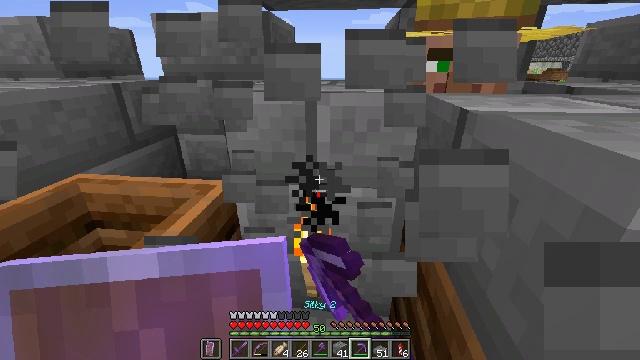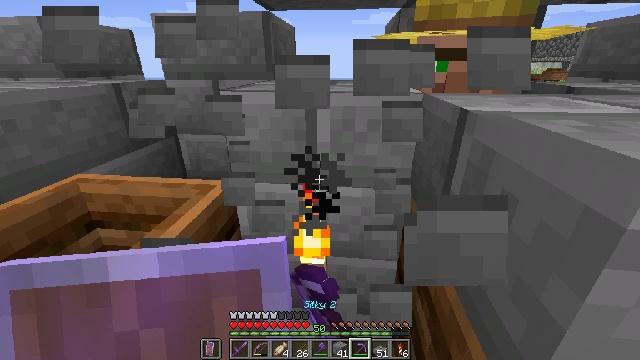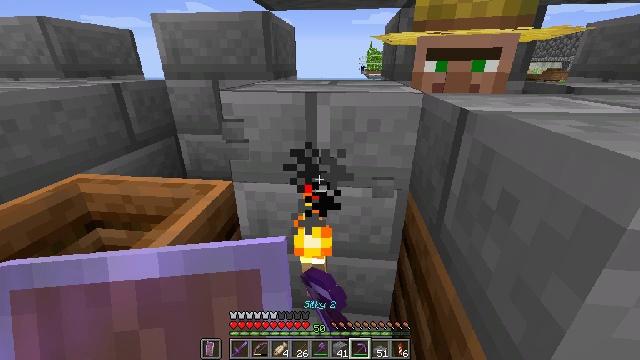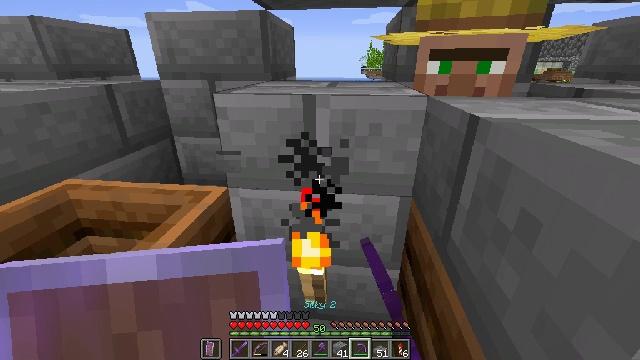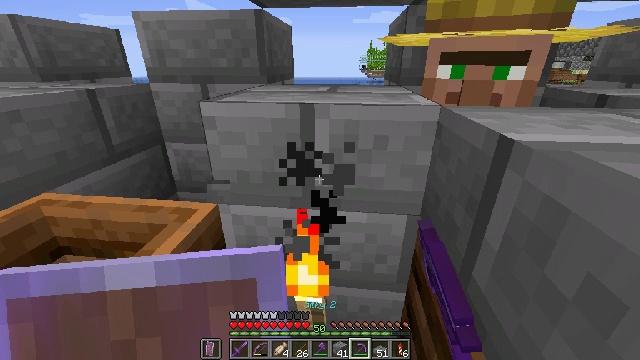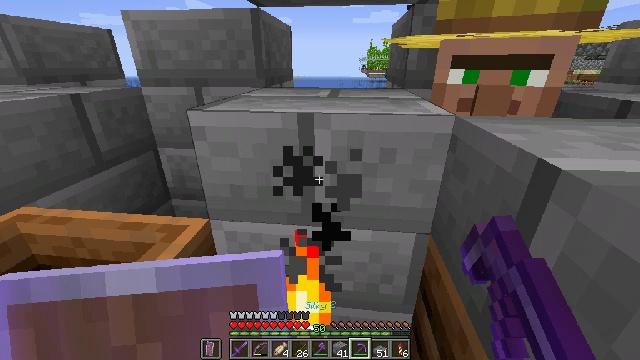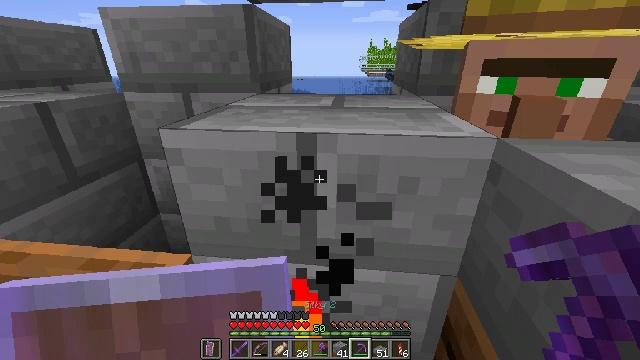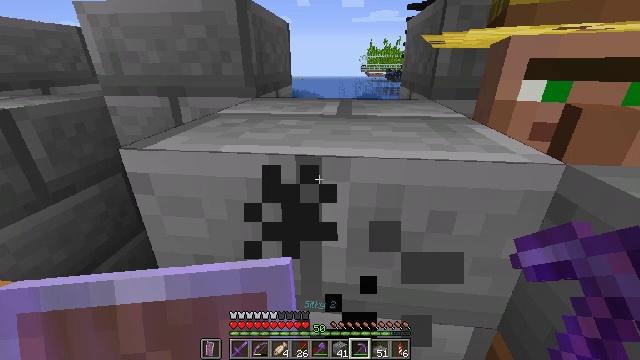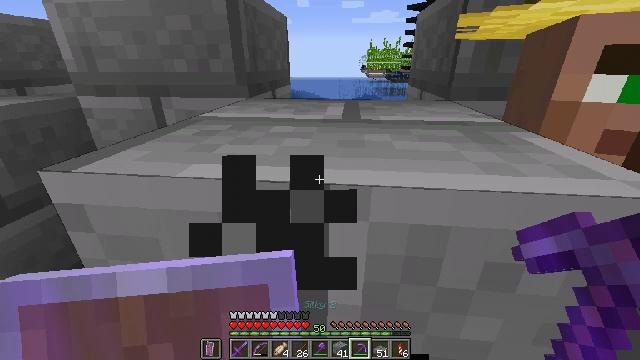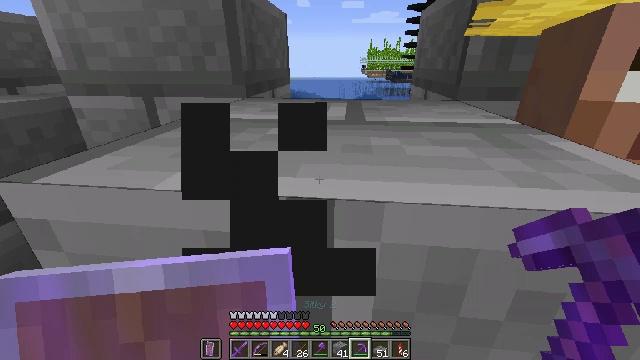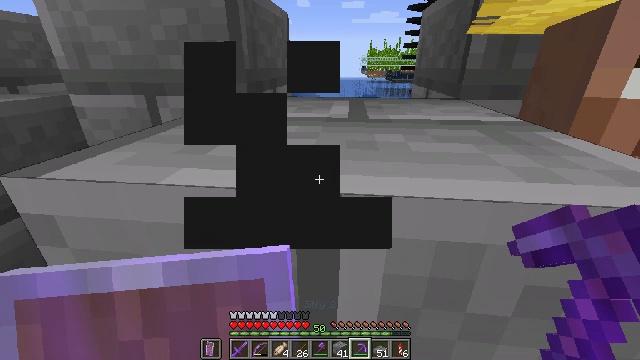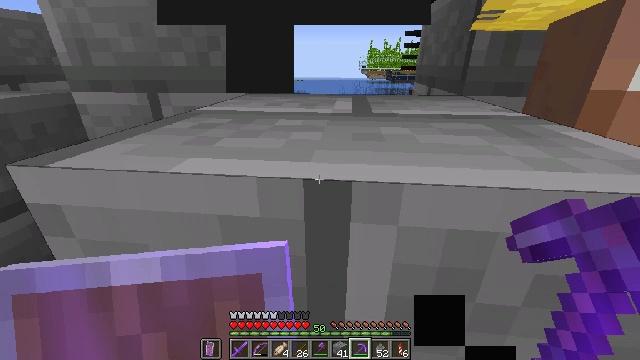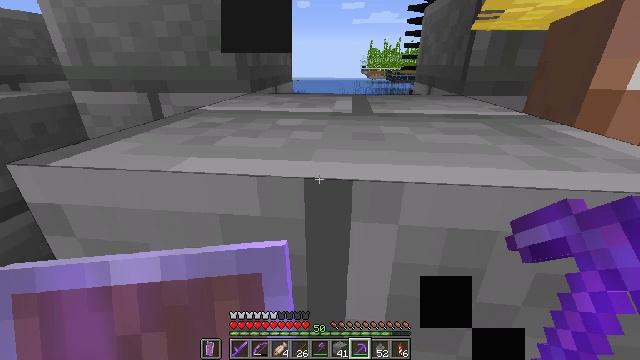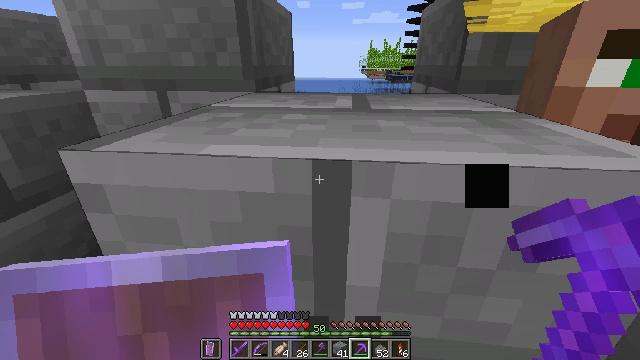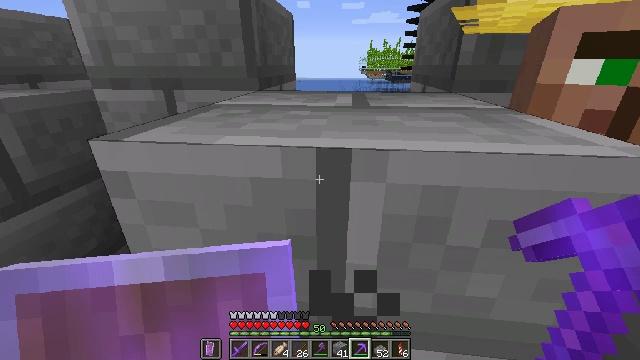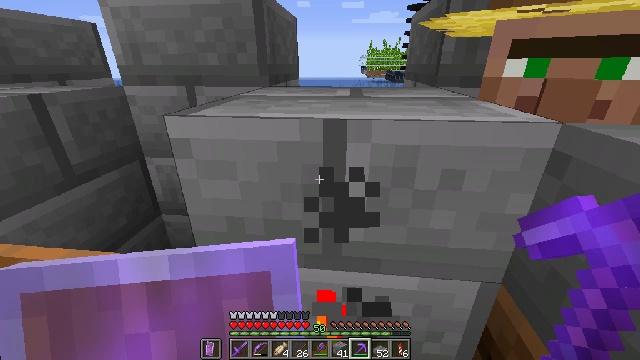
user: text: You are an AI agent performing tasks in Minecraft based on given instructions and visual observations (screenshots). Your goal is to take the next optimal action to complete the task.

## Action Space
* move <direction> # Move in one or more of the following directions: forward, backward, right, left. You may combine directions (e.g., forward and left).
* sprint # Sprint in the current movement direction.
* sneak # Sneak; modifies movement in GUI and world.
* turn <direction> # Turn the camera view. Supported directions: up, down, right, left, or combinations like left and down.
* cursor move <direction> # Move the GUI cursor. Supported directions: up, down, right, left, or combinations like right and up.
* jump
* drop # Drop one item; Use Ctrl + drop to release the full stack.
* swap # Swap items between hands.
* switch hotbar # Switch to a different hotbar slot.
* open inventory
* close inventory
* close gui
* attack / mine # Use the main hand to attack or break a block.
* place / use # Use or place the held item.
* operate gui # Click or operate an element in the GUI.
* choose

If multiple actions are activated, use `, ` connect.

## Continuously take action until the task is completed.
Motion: motion action
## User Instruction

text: Mine the composter block.
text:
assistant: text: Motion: no_op
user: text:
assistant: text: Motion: no_op
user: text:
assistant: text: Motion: move forward
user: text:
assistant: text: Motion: move forward
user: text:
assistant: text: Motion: move forward
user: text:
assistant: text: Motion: move forward
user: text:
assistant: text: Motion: move forward
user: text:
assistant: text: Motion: move forward
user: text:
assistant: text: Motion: move forward
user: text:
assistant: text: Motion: no_op
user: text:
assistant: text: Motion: no_op
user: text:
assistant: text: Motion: no_op
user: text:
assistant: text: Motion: move back
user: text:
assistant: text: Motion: move back
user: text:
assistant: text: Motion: move back
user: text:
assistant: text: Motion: move back, turn right and up
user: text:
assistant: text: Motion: move back, turn right and up
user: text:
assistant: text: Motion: move back and move right, turn right
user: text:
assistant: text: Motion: move back and move right
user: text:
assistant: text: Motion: move back and move right
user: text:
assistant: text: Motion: move back and move right
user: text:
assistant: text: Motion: move back and move right
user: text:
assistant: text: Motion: move back and move right
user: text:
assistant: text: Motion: no_op
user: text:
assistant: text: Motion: no_op
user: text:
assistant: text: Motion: no_op
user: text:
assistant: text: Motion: move right
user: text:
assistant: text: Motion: move right, turn left
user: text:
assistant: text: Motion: move forward and move right
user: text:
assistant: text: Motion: move forward and move right, turn left